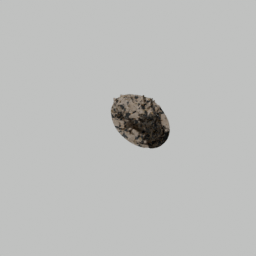
Label: nature